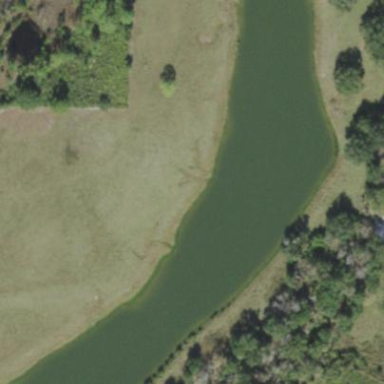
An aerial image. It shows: Reservoir of natural water.